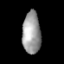
Tissue: lung
Cell type: Endothelial cells
Senescence score: 0.5887
Nuclear area (px): 752
Mean DAPI intensity: 156.112